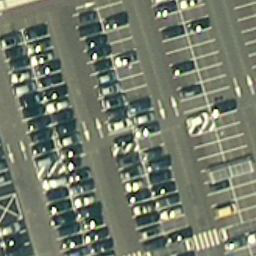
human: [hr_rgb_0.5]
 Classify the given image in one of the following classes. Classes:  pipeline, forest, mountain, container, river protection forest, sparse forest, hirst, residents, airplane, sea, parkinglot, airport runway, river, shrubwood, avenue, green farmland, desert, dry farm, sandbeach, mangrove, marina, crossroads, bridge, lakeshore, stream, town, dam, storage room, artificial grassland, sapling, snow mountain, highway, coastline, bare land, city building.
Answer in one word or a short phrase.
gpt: parkinglot